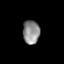
Tissue: prostate
Cell type: Fibroblasts
Senescence score: 0.8016
Nuclear area (px): 389
Mean DAPI intensity: 140.609